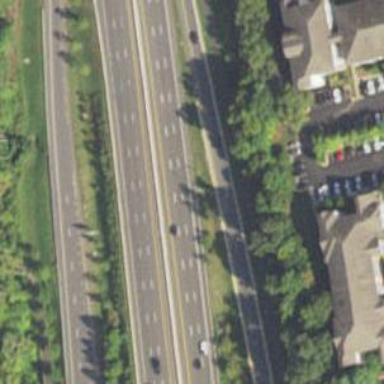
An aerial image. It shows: Motorway.